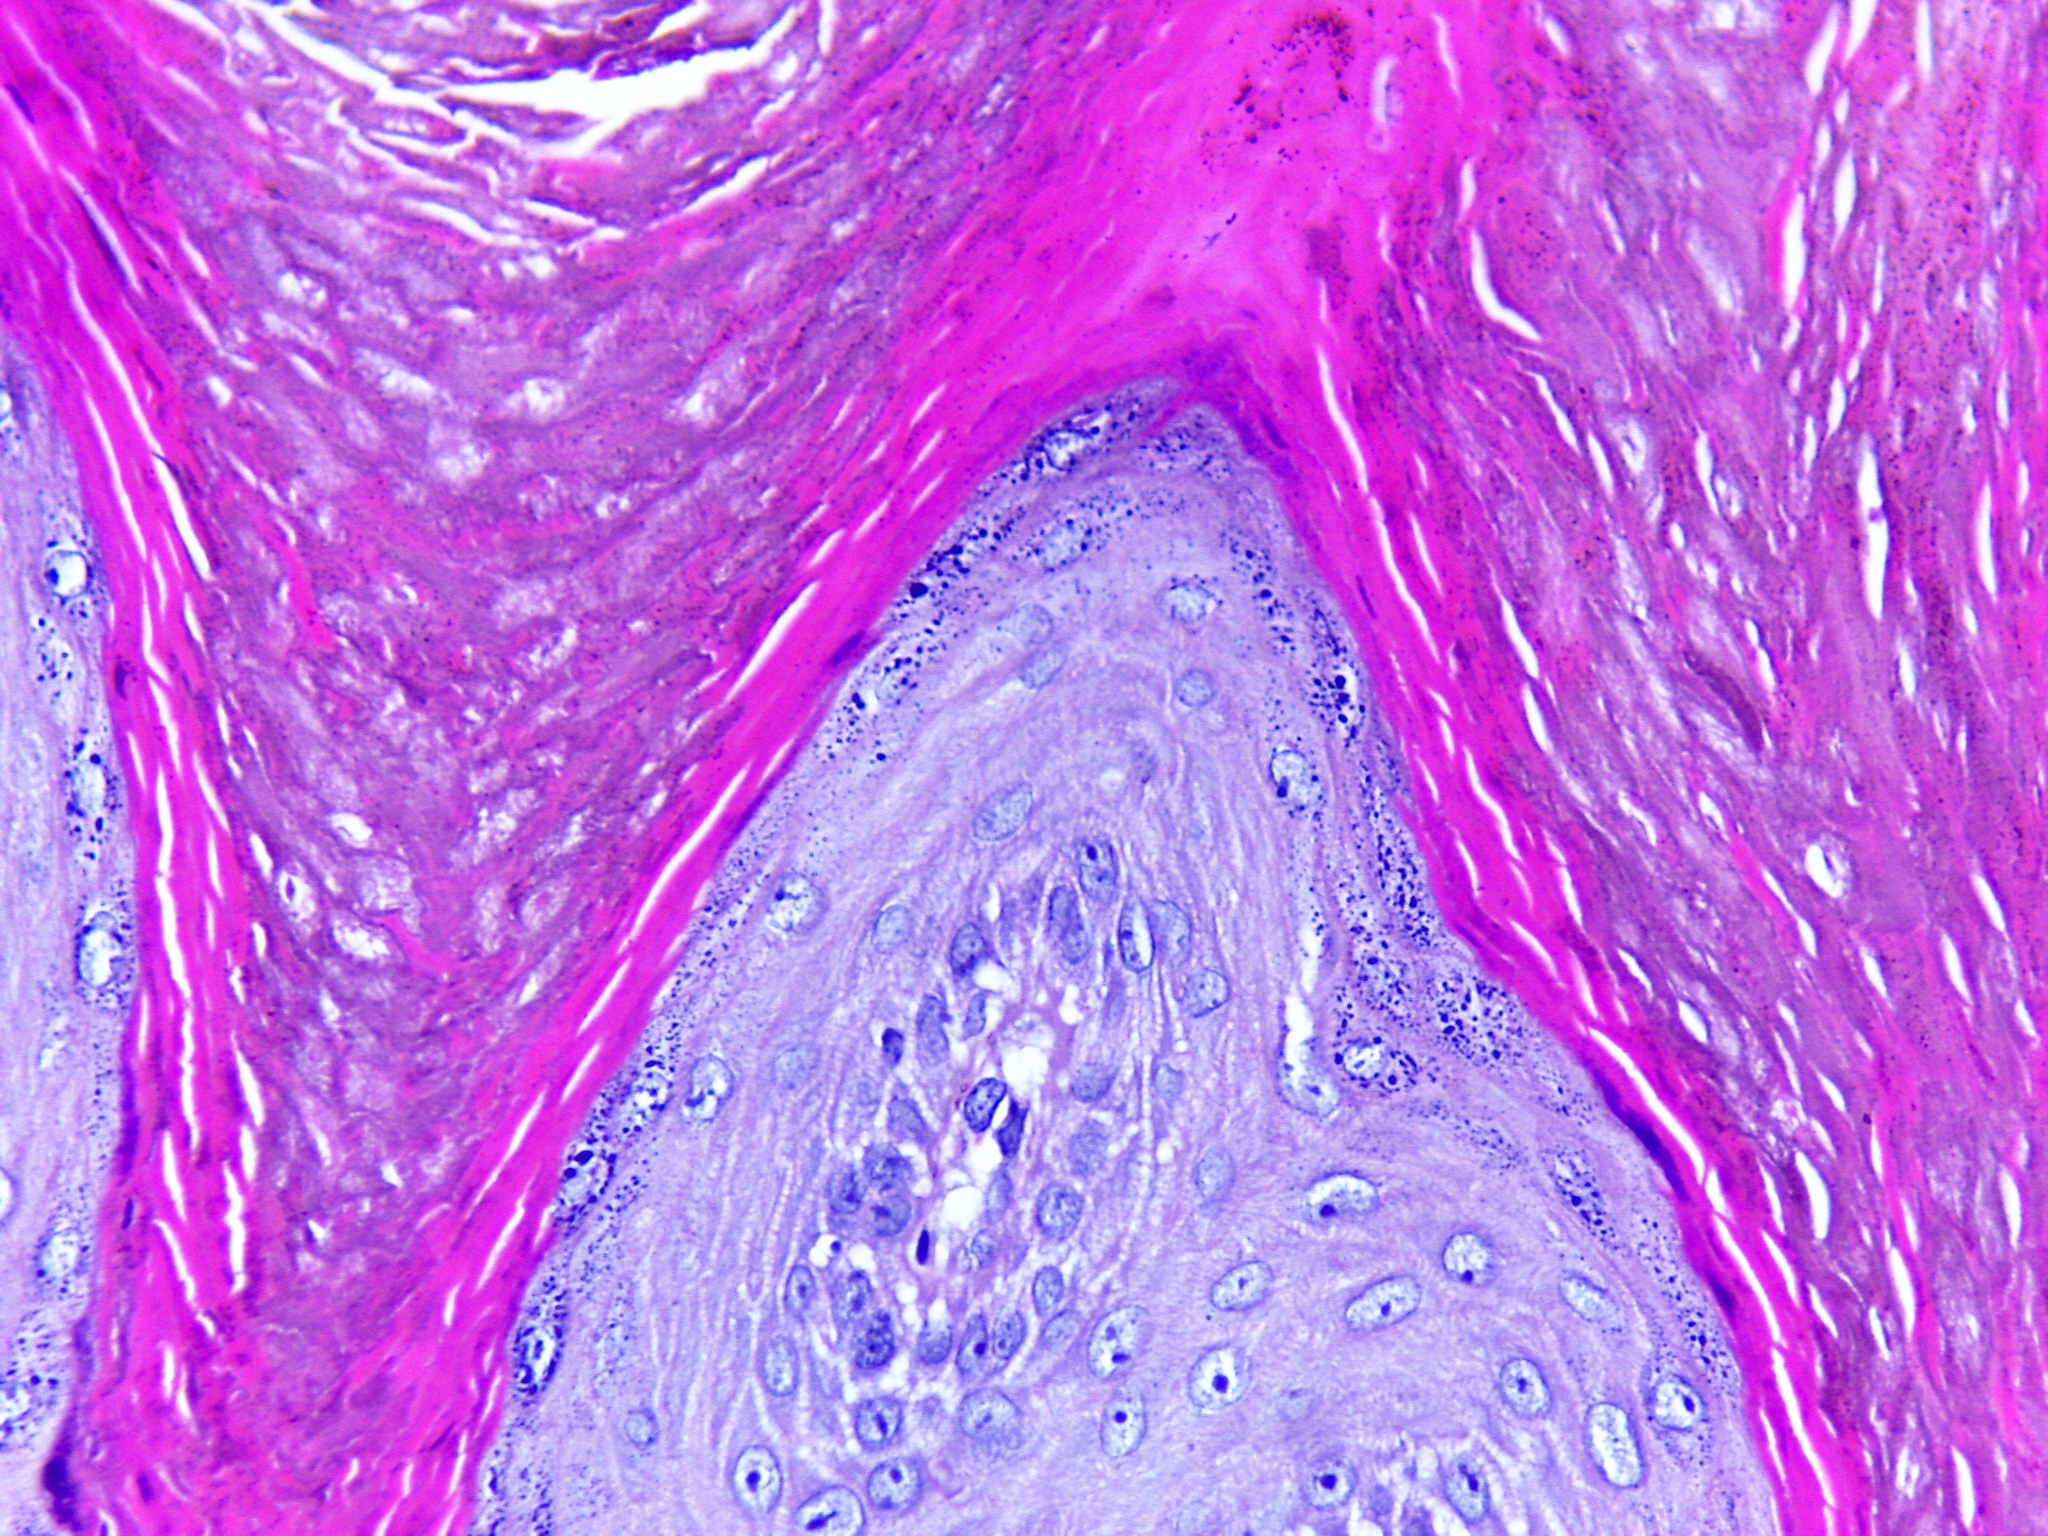
Diagnosis: OSCC